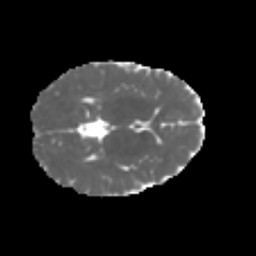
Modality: MD
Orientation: axial
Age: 6
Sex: male
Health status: healthy